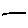
Label: hexagon